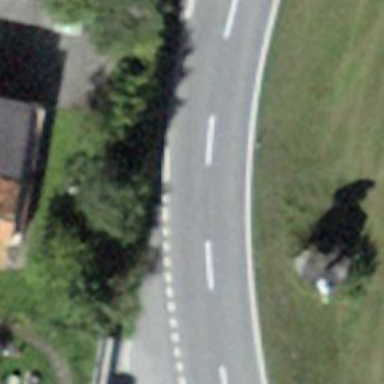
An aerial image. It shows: Secondary road with asphalt surface.